Question: How do I change sizes of axes (min - max limits).
In my GUI I have used "Axes" object and I want to set manual size of X and Y axes through "Edit text" field.
This is picture of my GUI:

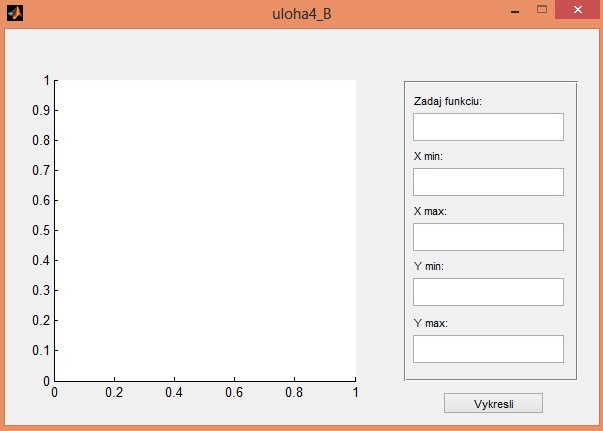
Answer: Set the 'callback' on your 'uielement' to execute a function that contains code like this:
'set(axesHandle, 'Xlim', newXLim, 'YLim', newYLim);'
For more information see the official docs: <URL>